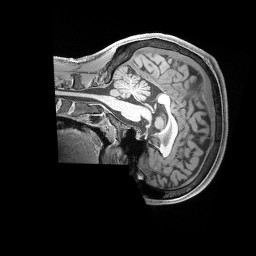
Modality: T1w
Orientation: sagittal
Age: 21
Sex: male
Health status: healthy
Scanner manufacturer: siemens
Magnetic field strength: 3 T
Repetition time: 2.4 s
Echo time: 0.00228 s